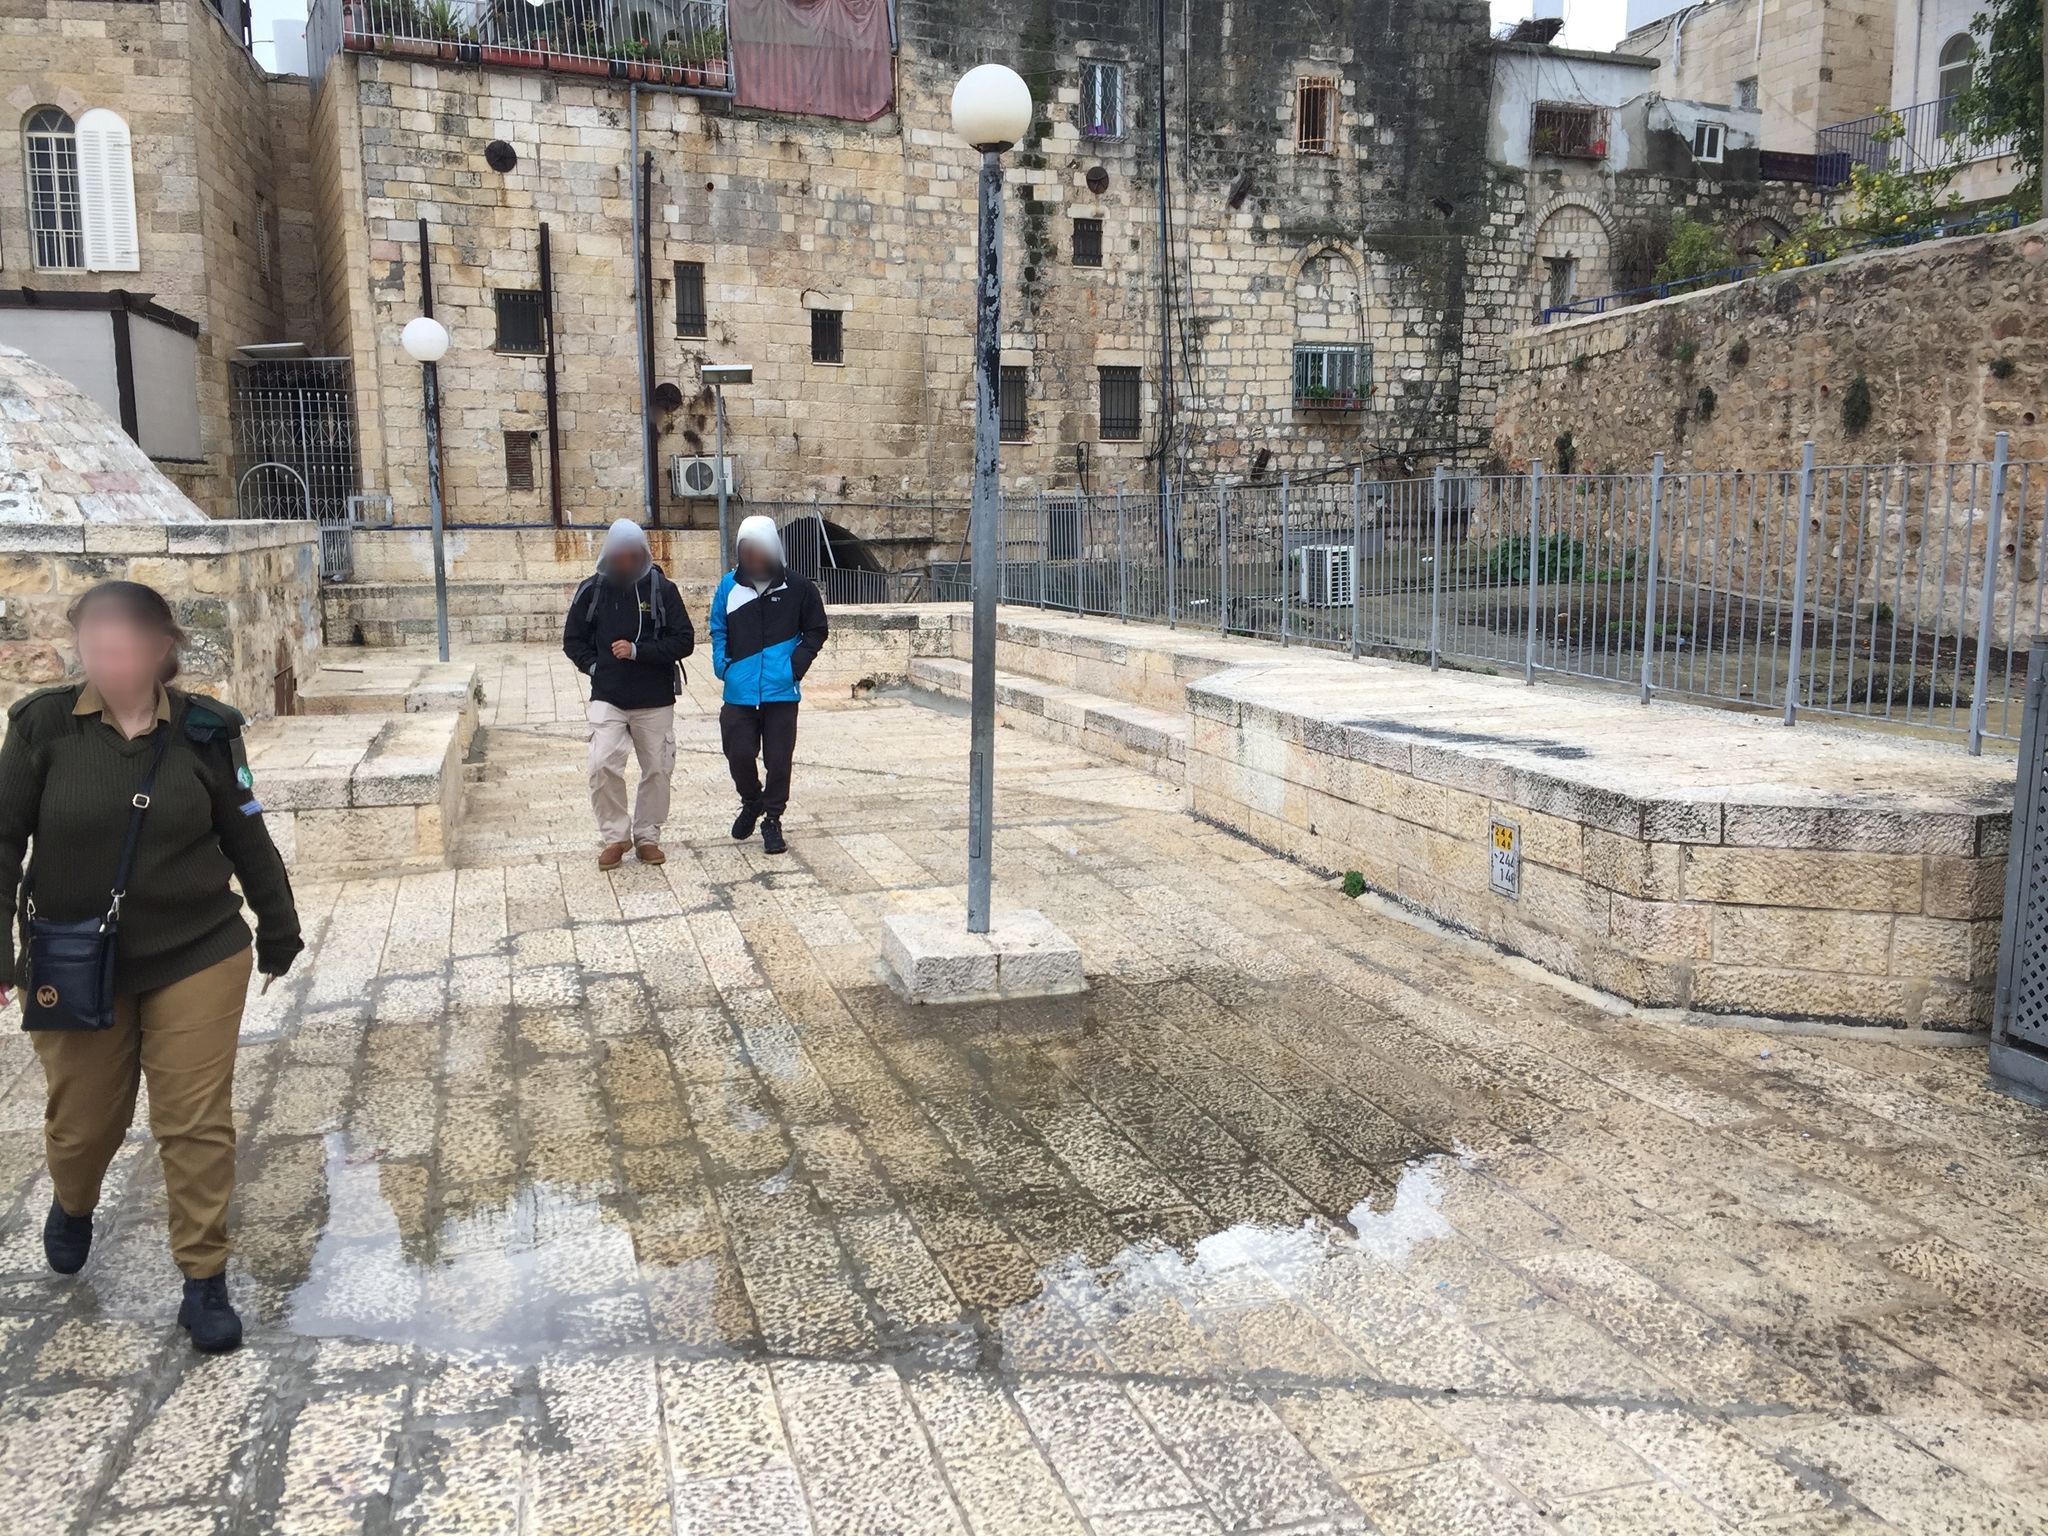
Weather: snowy
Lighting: day
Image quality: good
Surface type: walking surface
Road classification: pedestrian
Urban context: urban centre
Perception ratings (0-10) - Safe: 3.28, Lively: 3.35, Beautiful: 6.41, Boring: 6.09, Depressing: 4.54, Wealthy: 0.86